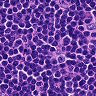
Metastatic tissue present: no